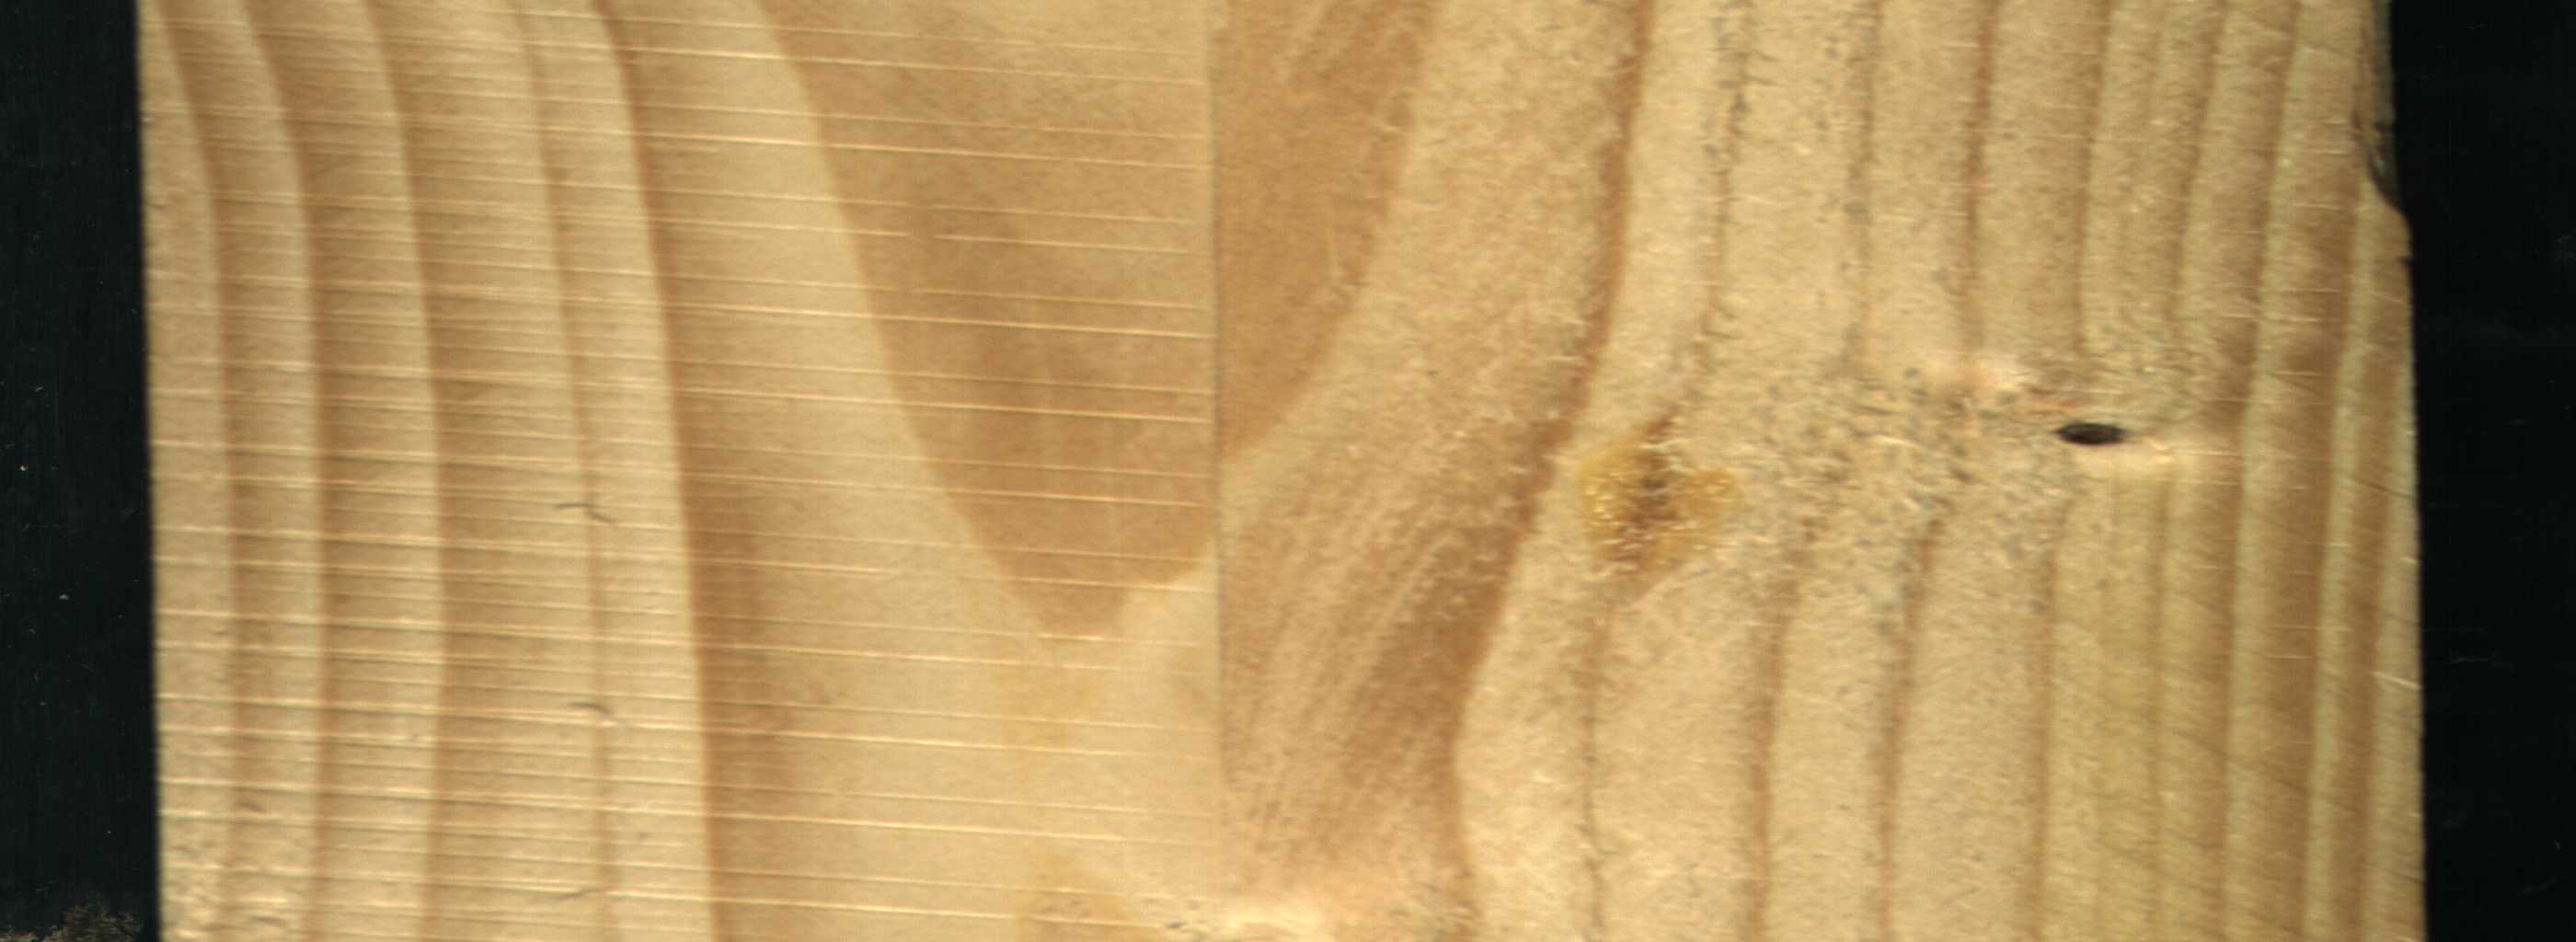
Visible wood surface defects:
resin
Dead_Knot